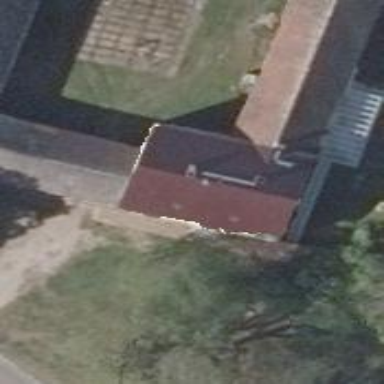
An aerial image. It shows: Gabled residential building with the roof orientation along.